Field crop: maize
Growth stage: 2
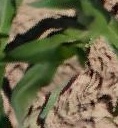
Species: maize